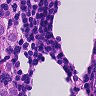
Metastatic tissue present: yes